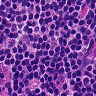
Metastatic tissue present: no